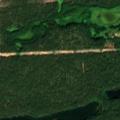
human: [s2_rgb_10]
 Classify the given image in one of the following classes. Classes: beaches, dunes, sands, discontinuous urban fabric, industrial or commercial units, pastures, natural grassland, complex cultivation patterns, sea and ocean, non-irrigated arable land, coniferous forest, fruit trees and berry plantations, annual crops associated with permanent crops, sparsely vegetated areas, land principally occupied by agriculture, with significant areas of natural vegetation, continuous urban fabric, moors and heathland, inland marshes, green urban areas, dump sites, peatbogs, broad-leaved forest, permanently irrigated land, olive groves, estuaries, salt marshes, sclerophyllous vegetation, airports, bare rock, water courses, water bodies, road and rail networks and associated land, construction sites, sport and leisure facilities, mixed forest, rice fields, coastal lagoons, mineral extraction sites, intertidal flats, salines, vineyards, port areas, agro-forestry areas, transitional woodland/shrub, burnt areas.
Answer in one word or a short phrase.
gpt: land principally occupied by agriculture, with significant areas of natural vegetation, coniferous forest, water bodies